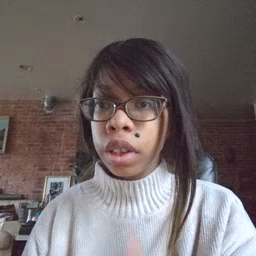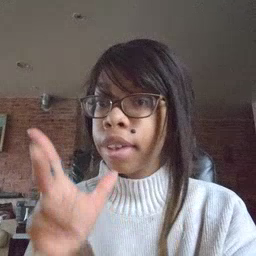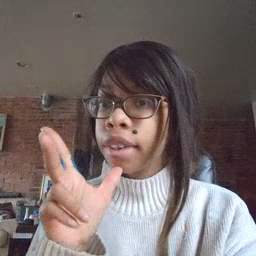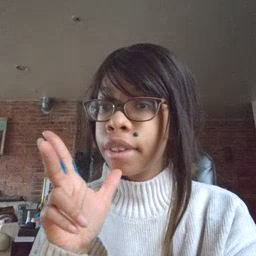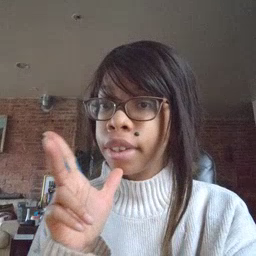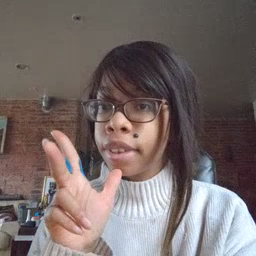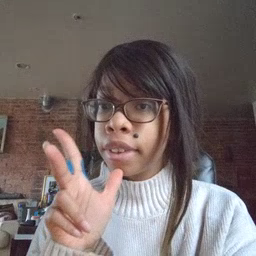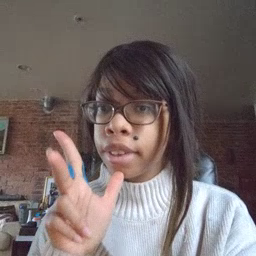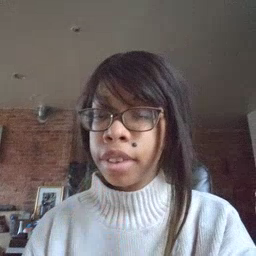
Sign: hen